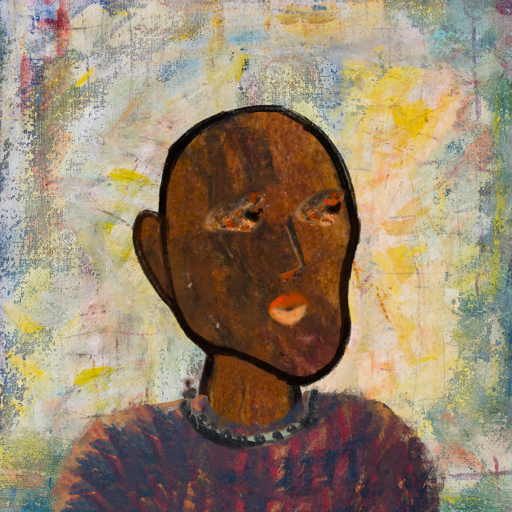
Background: Irani, Head And Neck Side: Mosgoul, Face Side: Gypsy_Queen, Bust: In_The_Sun, Hair Side: Blank, Head Accessory: Blank, Second Necklace: Blank, Necklace: Childish, Baby: Blank